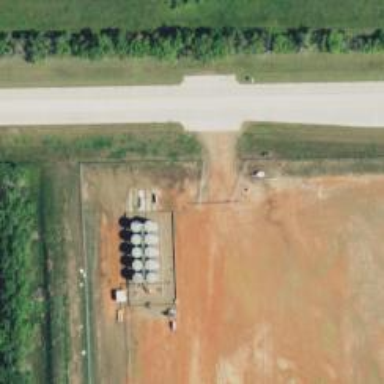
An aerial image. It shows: Storage tank with man-made structure.